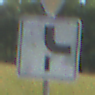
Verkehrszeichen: VerlaufVorfahrtsstrasse10
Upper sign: VorfahrtGewaehren
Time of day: Midday
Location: Outdoor (Nature)
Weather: Clear
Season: NotSpecified
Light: Natural